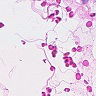
Metastatic tissue present: no